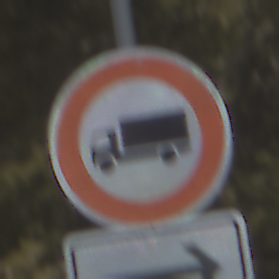
Verkehrszeichen: VerbotFuerKraftfahrzeugeUeberDreiKommaFuenfTonnen
Zusatzzeichen unten: RichtungsangabeDurchPfeile4
Umgebung: Outdoor, Nature
Tageszeit: Midday
Wetter: PartlyCloudy
Licht: Natural
Jahreszeit: NotSpecified
Kontrast: HighContrast